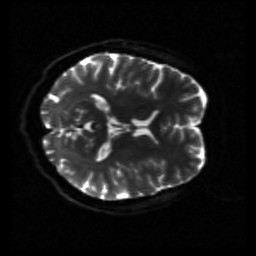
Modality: sbref
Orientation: axial
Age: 38
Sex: female
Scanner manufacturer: siemens
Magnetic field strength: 3 T
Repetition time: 3.23 s
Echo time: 0.0892 s